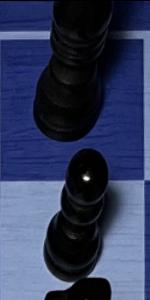
Label: Pawn_Black